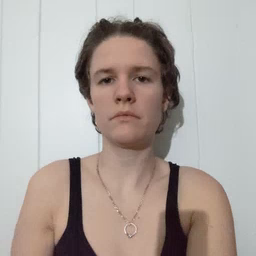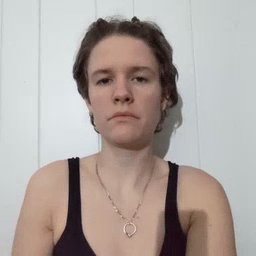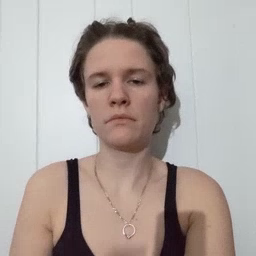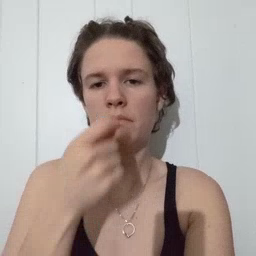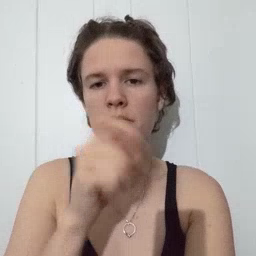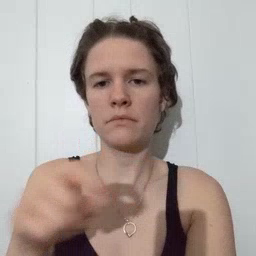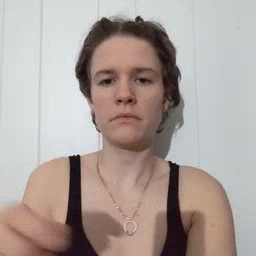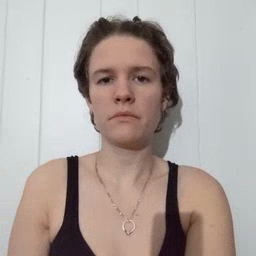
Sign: pencil